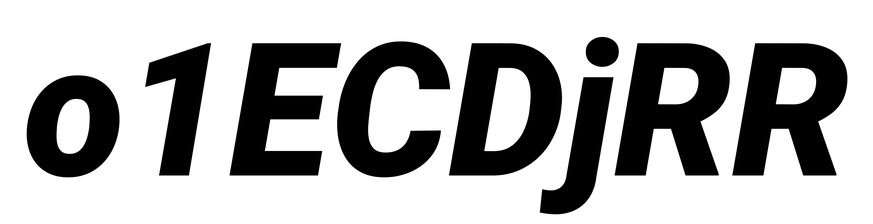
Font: Roboto-Italic_Black_Italic